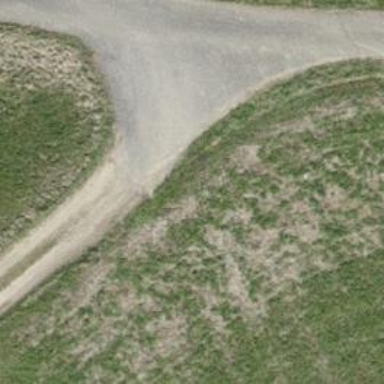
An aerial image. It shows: Gravel track with grade2 tracktype.